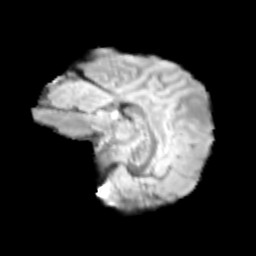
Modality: T2w
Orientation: sagittal
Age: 13
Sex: female
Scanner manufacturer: siemens
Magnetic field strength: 3 T
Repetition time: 3.8 s
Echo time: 0.07 s